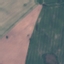
Land use / land cover class: AnnualCrop